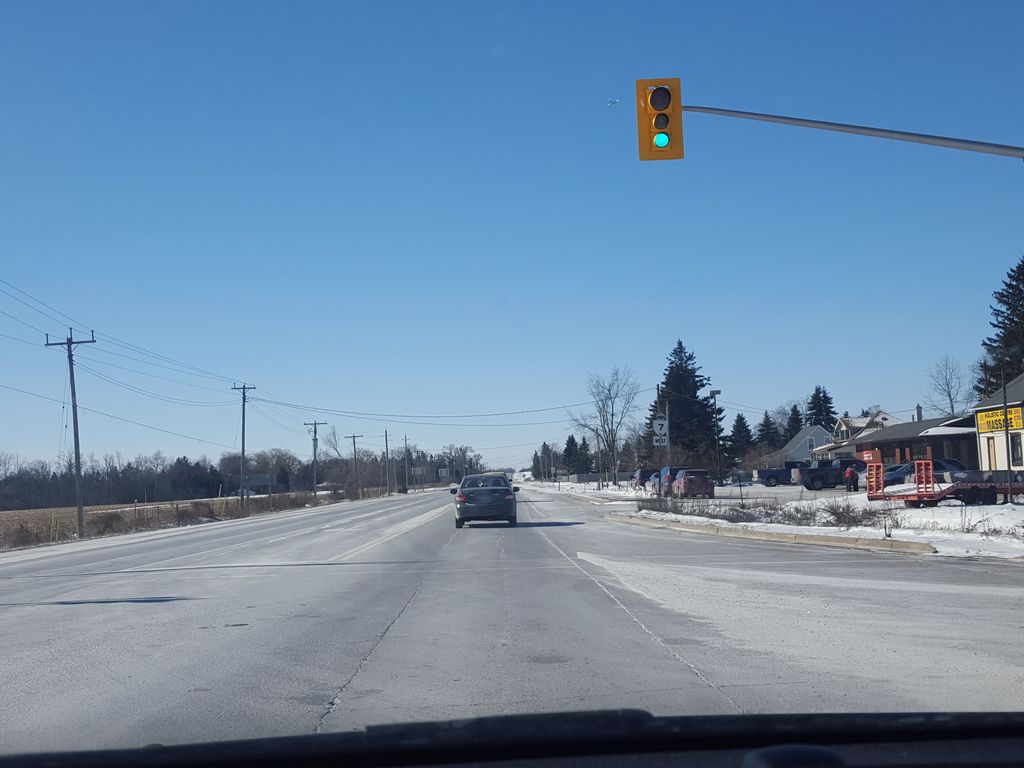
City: kitchener-waterloo